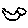
Label: bird